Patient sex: F
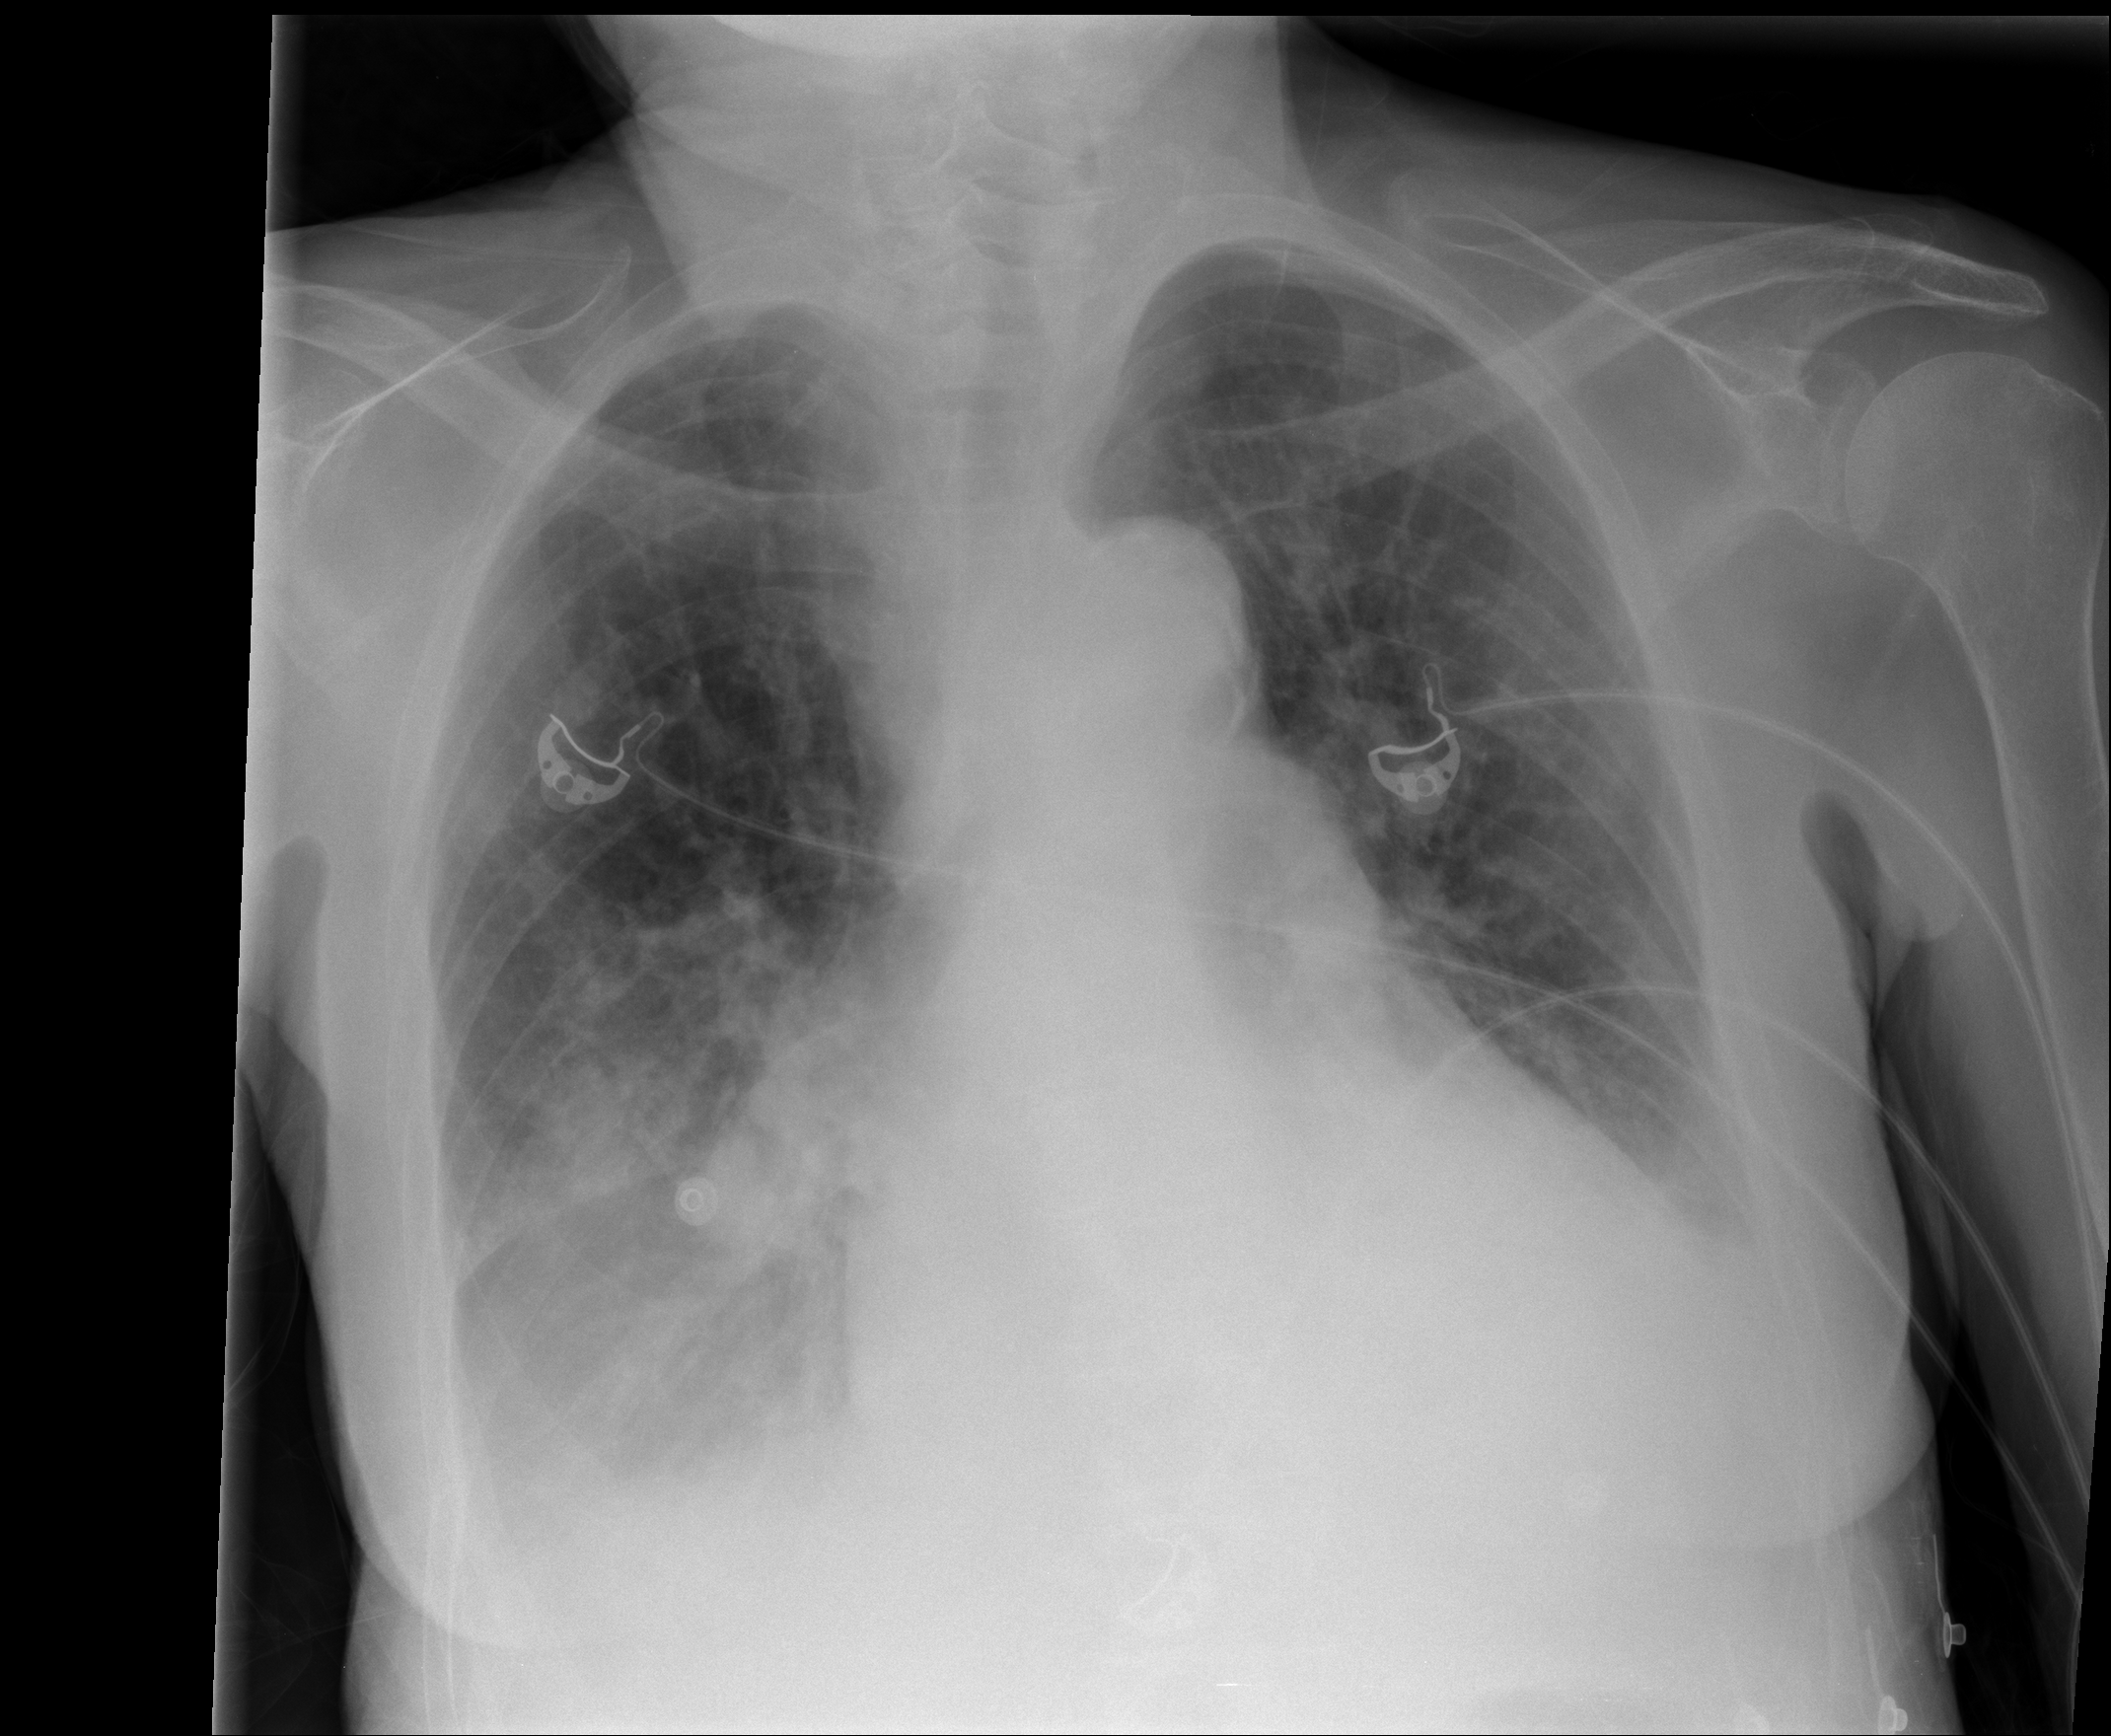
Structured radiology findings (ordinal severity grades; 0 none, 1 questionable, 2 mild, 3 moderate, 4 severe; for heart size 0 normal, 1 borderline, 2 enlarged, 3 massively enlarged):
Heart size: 2
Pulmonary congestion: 2
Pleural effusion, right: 2
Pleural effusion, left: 2
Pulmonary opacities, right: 2
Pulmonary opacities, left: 1
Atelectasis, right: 3
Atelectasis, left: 2